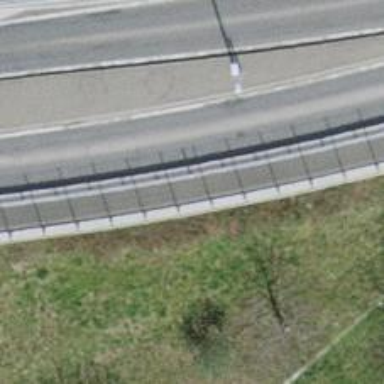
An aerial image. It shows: Paved sidewalk on asphalt footway bridge.